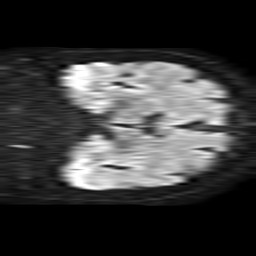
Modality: TRACE
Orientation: coronal
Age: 65
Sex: female
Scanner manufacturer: philips
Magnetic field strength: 1.5 T
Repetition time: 4.6 s
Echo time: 0.08631 s